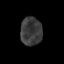
Tissue: prostate
Cell type: T cells
Senescence score: 0.3151
Nuclear area (px): 594
Mean DAPI intensity: 59.069